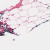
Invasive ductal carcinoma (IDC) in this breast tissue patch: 0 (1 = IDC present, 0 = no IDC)